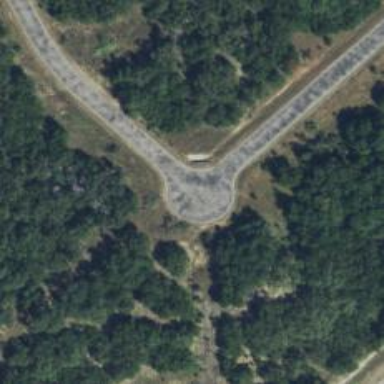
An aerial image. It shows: Turning circle on the road.